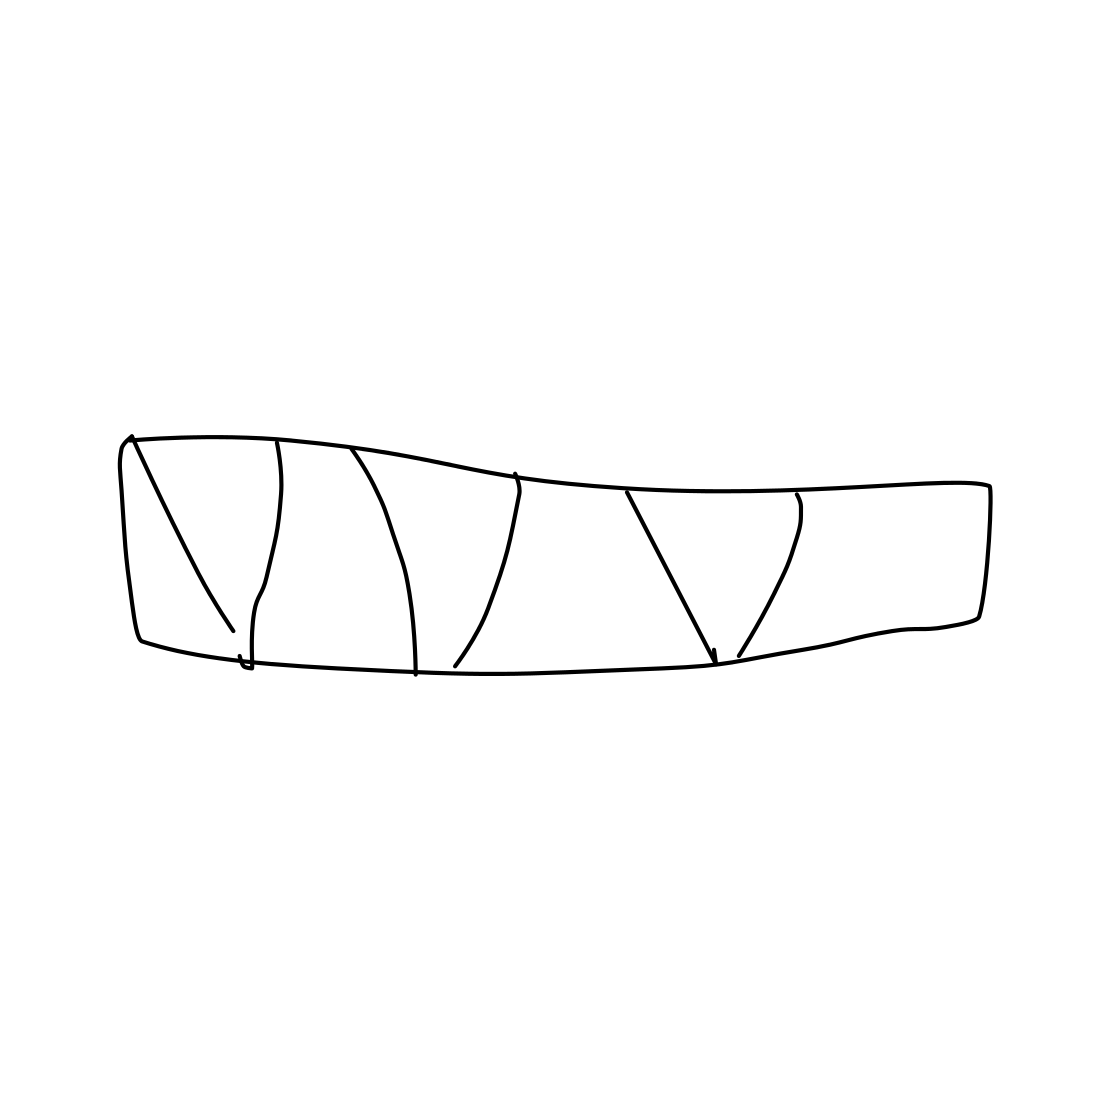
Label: bed